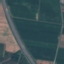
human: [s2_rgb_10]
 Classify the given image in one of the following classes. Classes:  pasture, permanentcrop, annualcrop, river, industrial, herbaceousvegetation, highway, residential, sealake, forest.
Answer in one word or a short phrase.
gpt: Highway